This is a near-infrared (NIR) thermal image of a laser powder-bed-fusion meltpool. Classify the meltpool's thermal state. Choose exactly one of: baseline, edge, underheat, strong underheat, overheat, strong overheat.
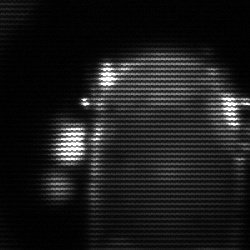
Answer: baseline